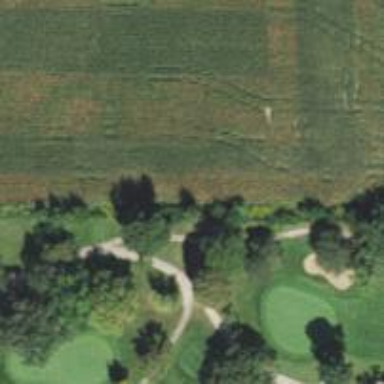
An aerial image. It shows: Pathway for golfing.